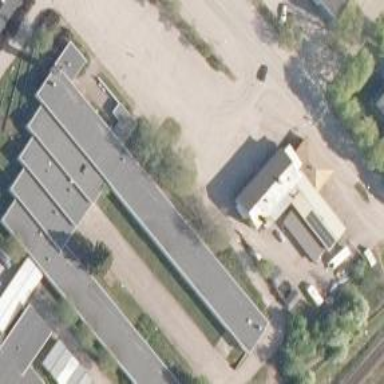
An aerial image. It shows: School building.